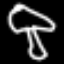
Label: mushroom